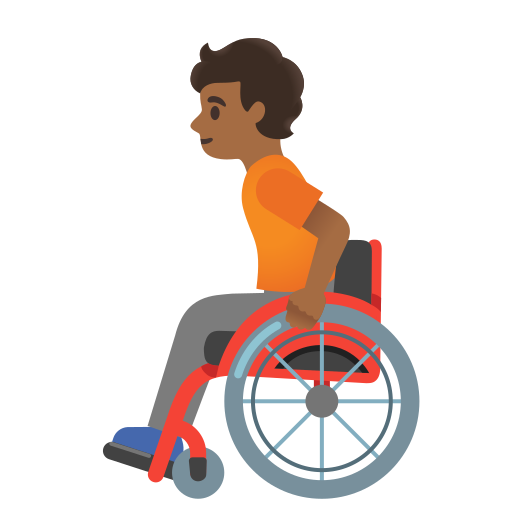
Emoji: 🧑🏾‍🦽